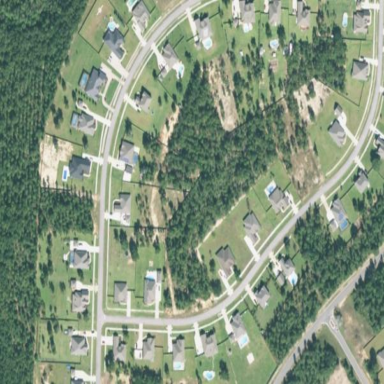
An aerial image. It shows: Residential area composed of single-family homes.